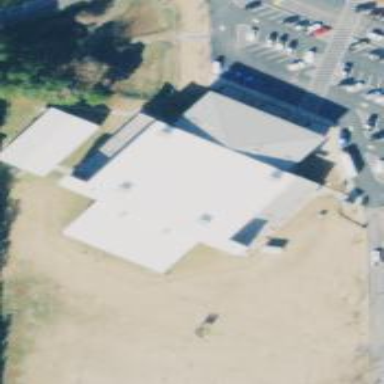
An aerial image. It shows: Building with sports hall used for leisure activities.